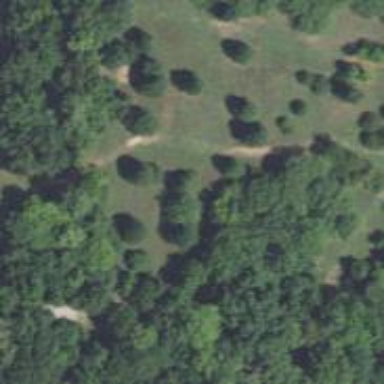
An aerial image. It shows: Disc golf tee.